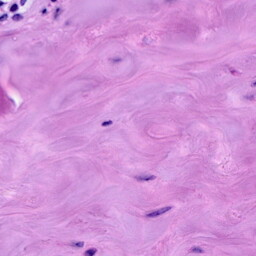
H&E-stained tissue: Breast